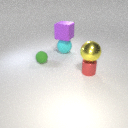
large purple rubber cube above large cyan rubber sphere